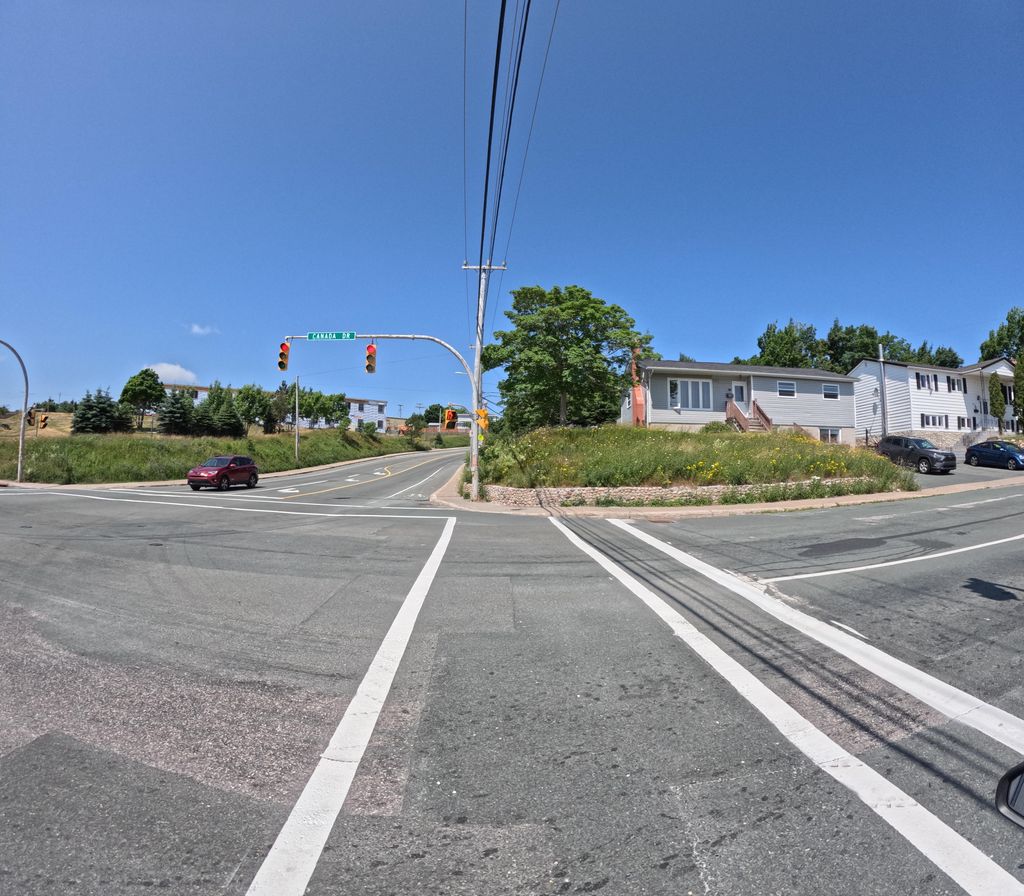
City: st_johns